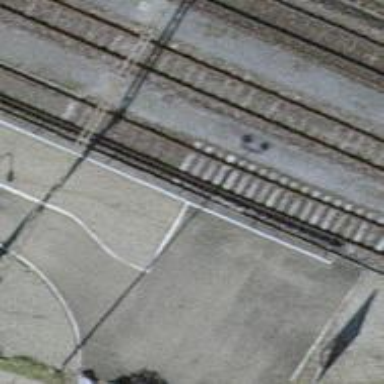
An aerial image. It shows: Siding railway track with one set of rails.